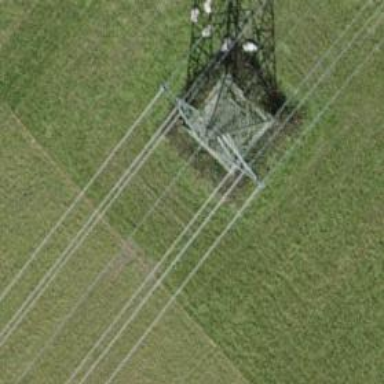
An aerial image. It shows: Power line is depicted.